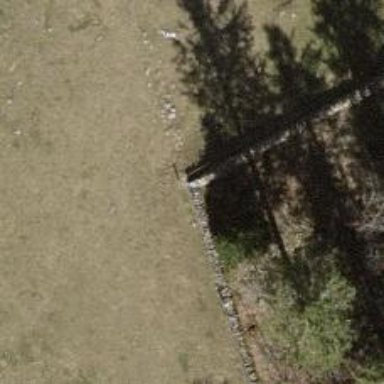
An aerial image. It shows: Wall made of dry stone.